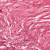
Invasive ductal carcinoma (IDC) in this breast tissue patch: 0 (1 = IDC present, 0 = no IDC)